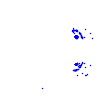
Particle: pion